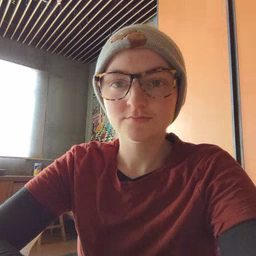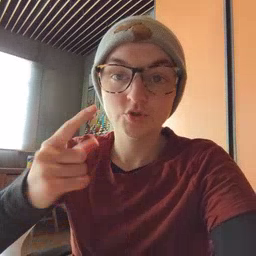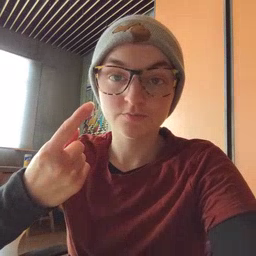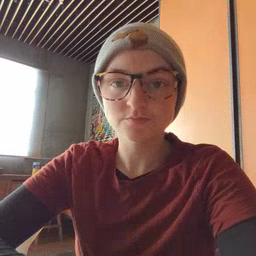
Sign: first